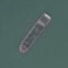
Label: civil